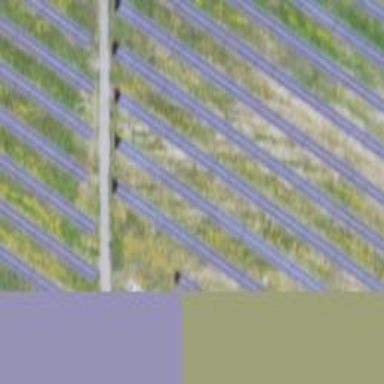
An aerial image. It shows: Solar power generator utilizing photovoltaic technology with solar photovoltaic panels.